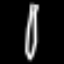
Label: pencil